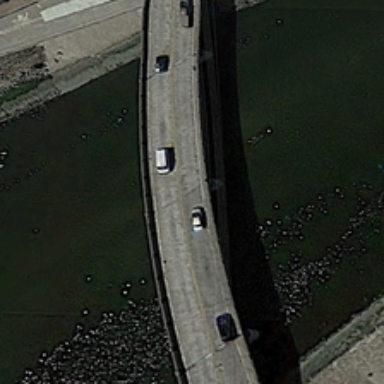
This is a bridge several cars and a river .